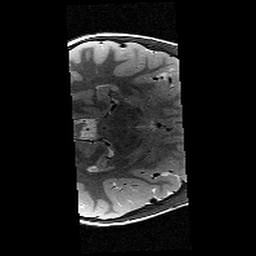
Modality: T2w
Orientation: axial
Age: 9
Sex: male
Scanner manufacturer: siemens
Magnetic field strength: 3 T
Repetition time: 9.23 s
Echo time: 0.067 s